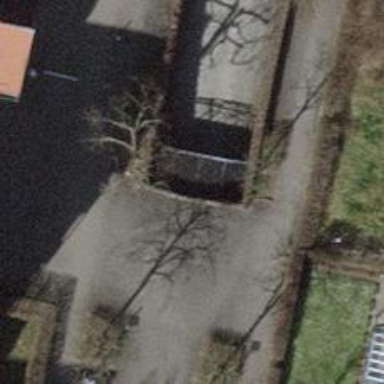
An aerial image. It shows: Parking entrance.